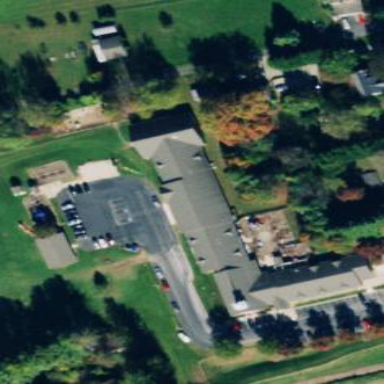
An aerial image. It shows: Beautiful church building.